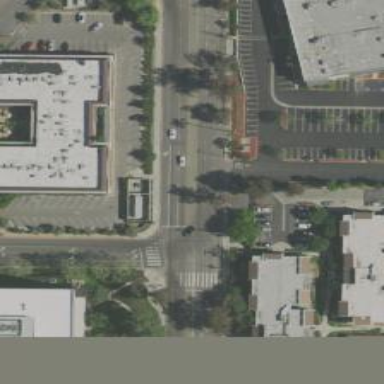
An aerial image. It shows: Secondary road with separate sidewalk.